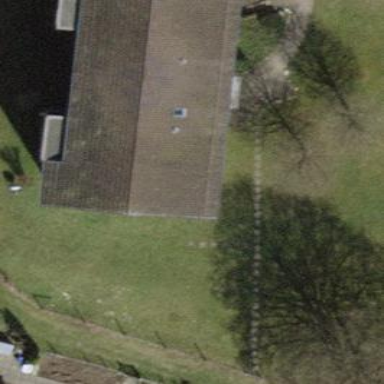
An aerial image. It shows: Building with pitched roof.